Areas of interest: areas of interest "Shandong Industry Technology Research Institute High-tech Innovation Park"
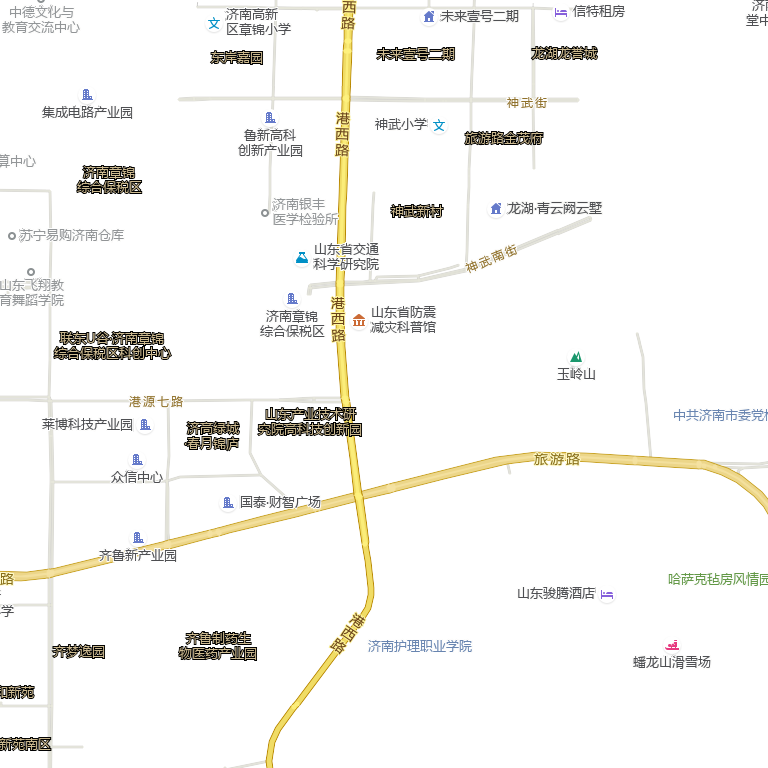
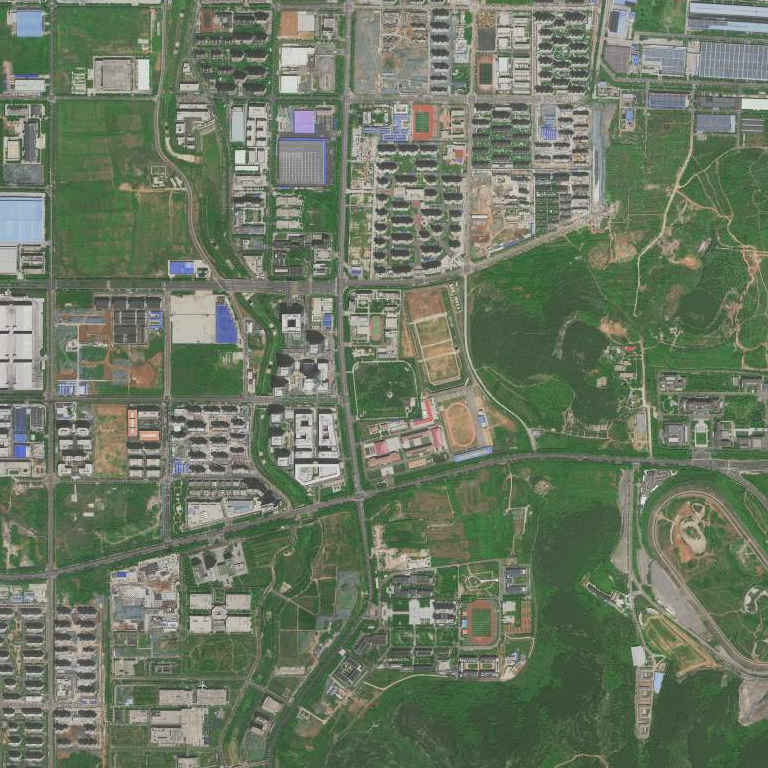